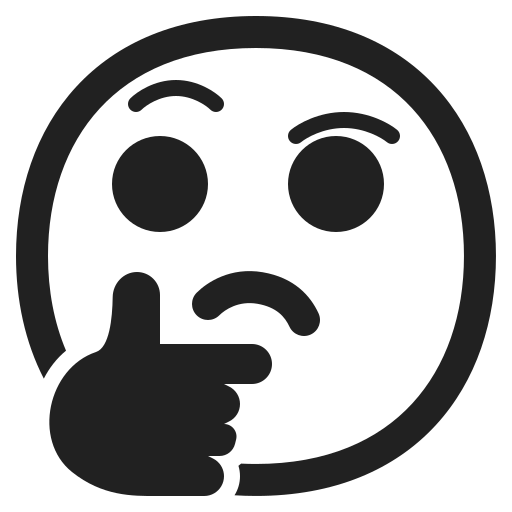
thinking face high contrast